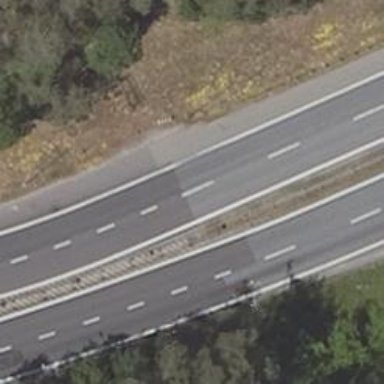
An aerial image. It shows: Asphalt road classified as trunk highway.